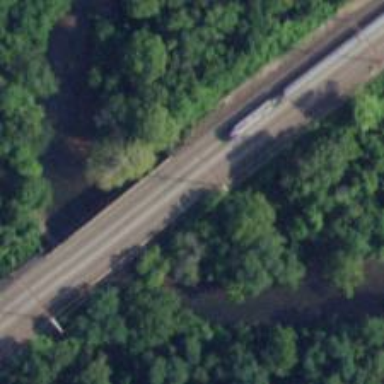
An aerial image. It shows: Bridge over electrified railway with contact lines.